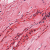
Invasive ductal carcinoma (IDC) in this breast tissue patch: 0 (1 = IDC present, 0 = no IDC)